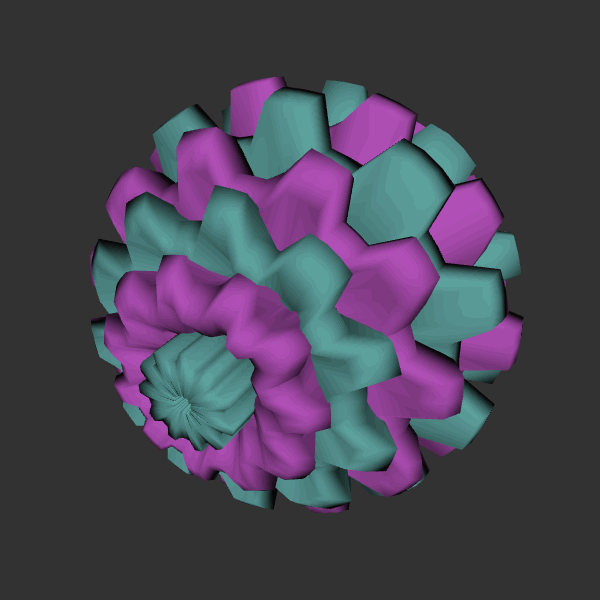
Background: dark